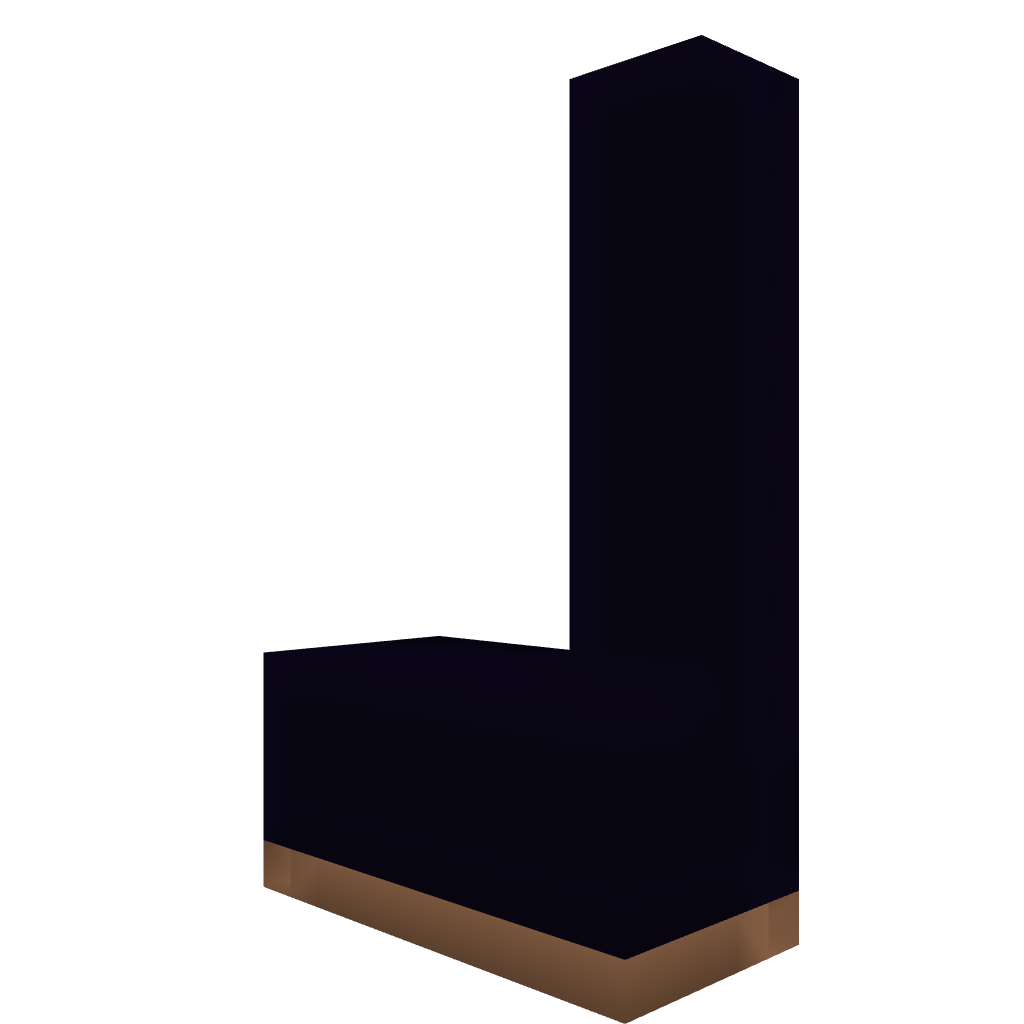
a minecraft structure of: Compact redstone cannon (Obsidian)